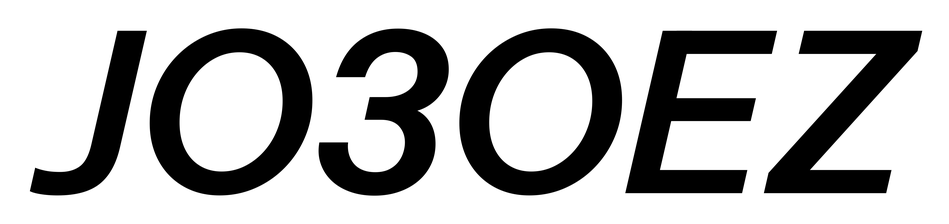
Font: InstrumentSans-Italic_SemiBold_Italic